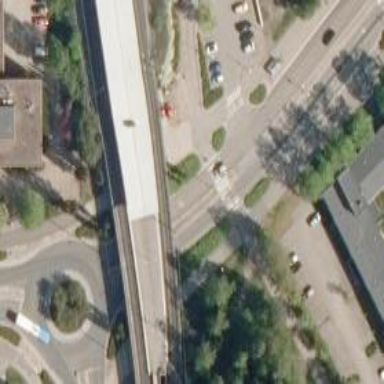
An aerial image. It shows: Uncontrolled crossing with central island on the road.